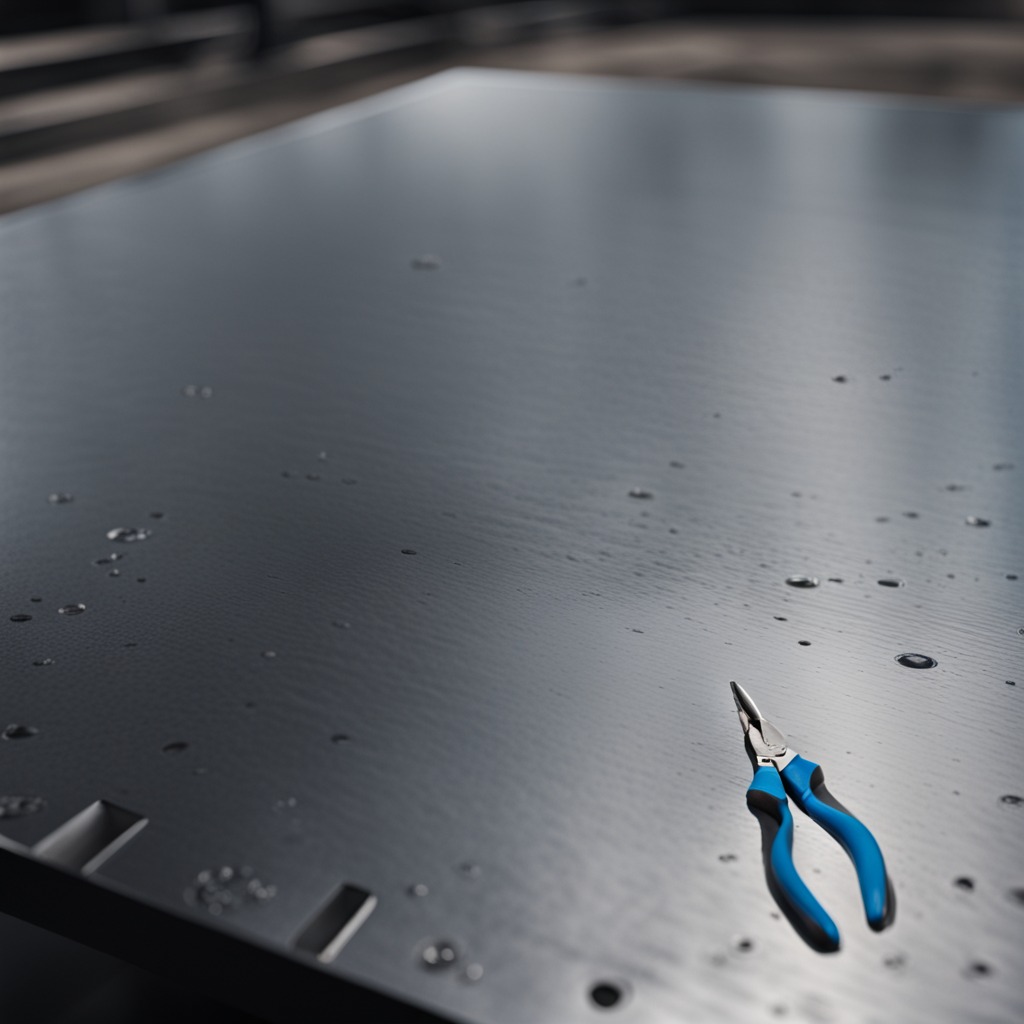
A plier is lying on a cold steel table in a mining workshop.